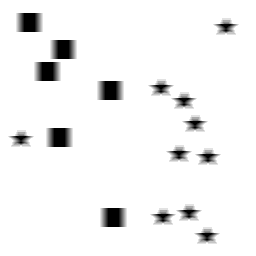
Squares: 6
Triangles: 0
Stars: 10
Total shapes: 16